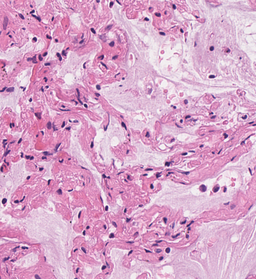
Tumor epithelial tissue: no
Tumor-associated stroma tissue: no
Normal tissue: yes